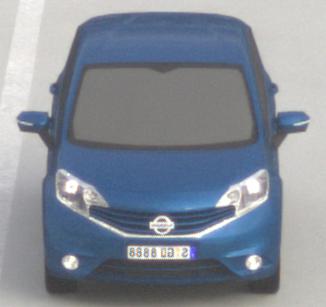
Make: Nissan
Model: Note 1.2
Detailed model: Note (E12) (10/13 - 12/16)
Model produced from: 2013/10
Model produced until: 2015/09
Doors: 5
Color: blue
Road condition: dry road
Daytime: morning or afternoon
Contrast: low contrast